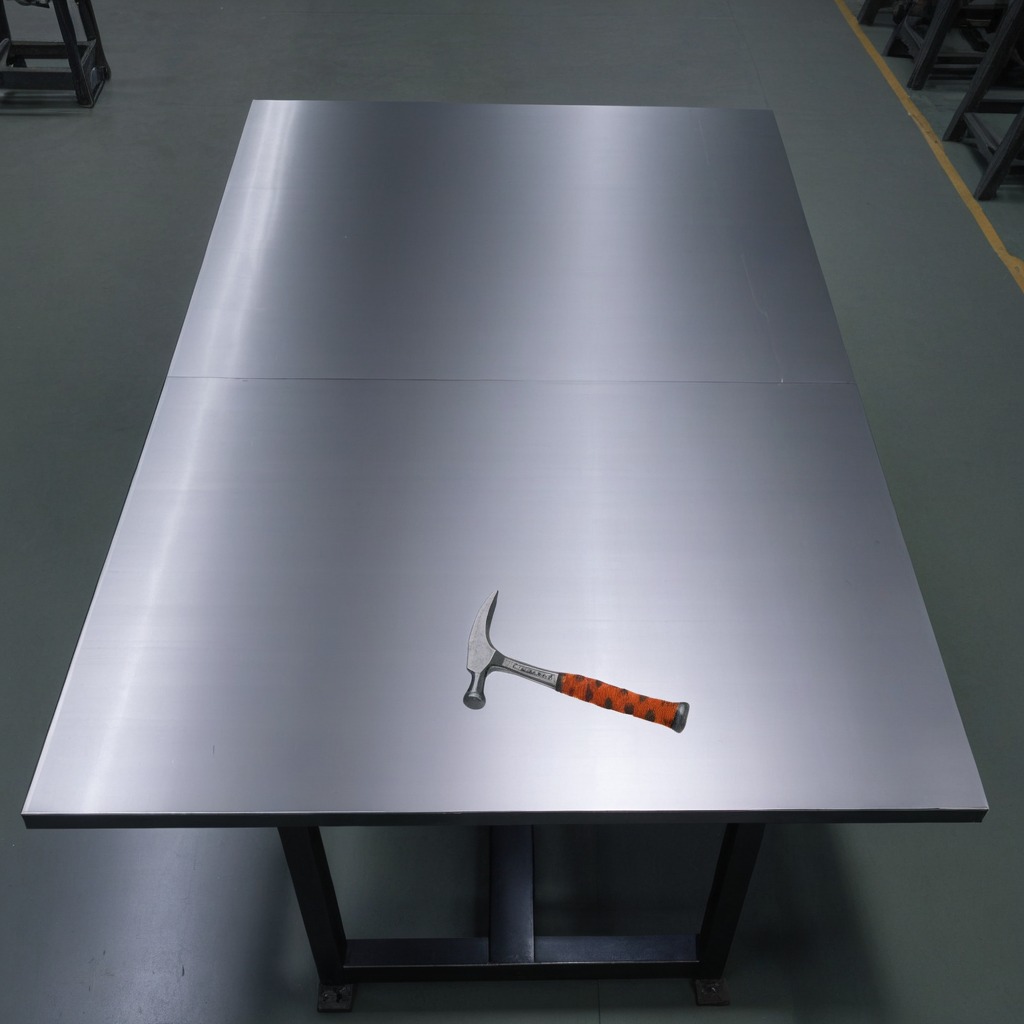
A hammer is lying on a clean empty table in a basement in the evening.